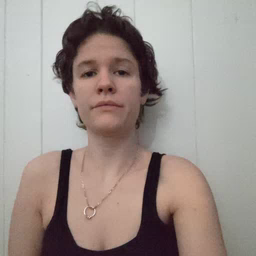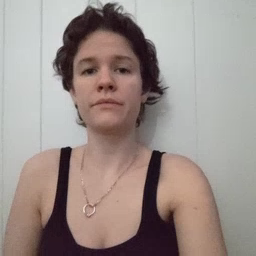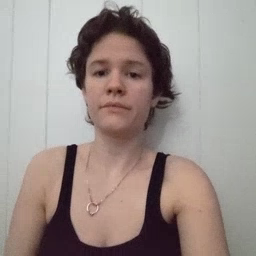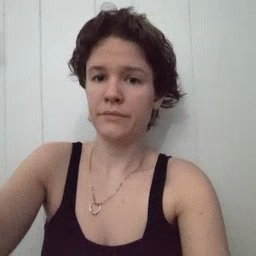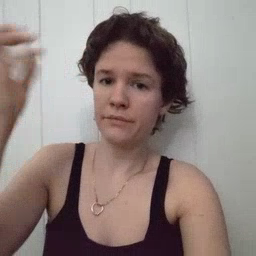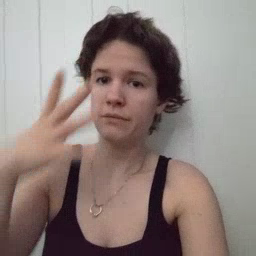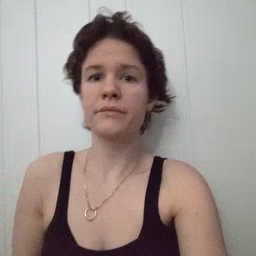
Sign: shower